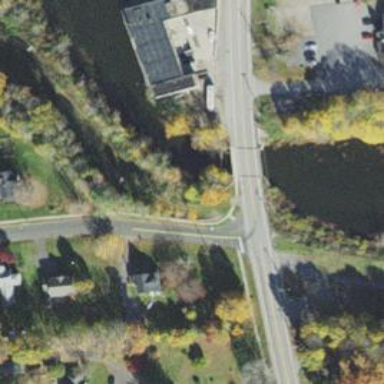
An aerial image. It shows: Secondary road crossing bridge.